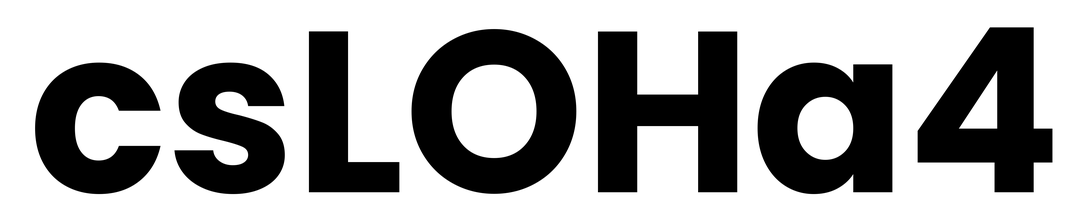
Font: Poppins-Bold